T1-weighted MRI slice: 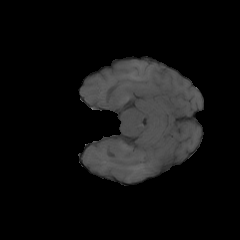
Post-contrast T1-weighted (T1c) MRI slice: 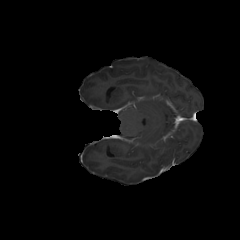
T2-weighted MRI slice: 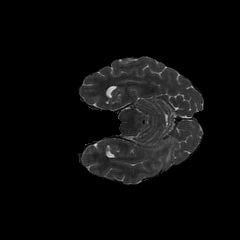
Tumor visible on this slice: yes